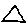
Label: triangle